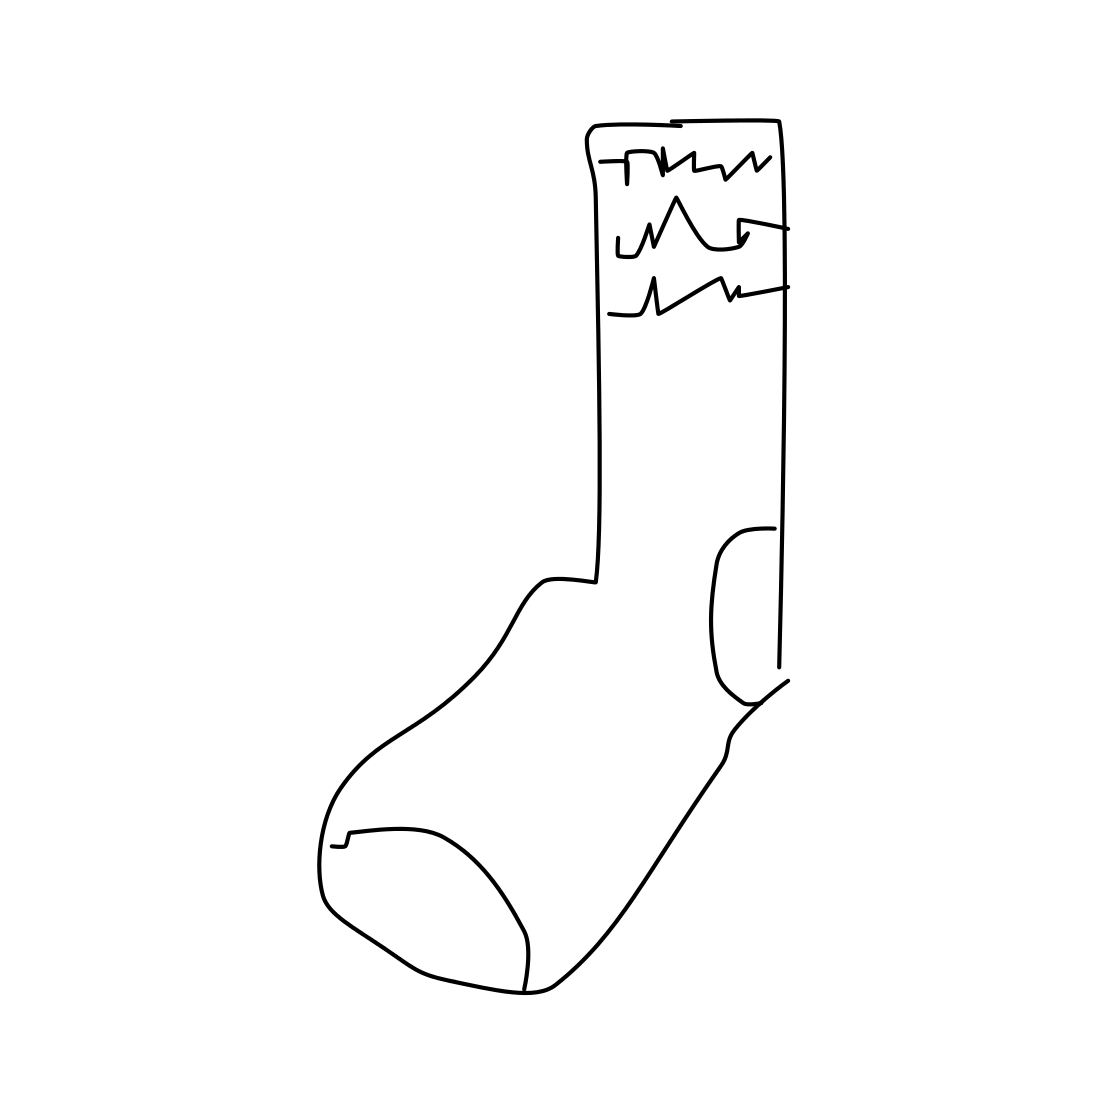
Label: socks